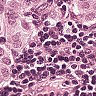
Metastatic tissue present: yes